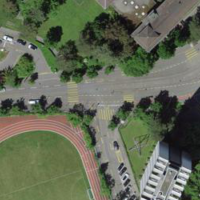
EUNIS habitat code: 54
Species observed at this site:
Sylvia atricapilla
Parus major
Fringilla coelebs
Columba palumbus